Field crop: tomato
Growth stage: 2
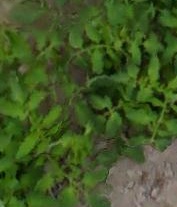
Species: tomato